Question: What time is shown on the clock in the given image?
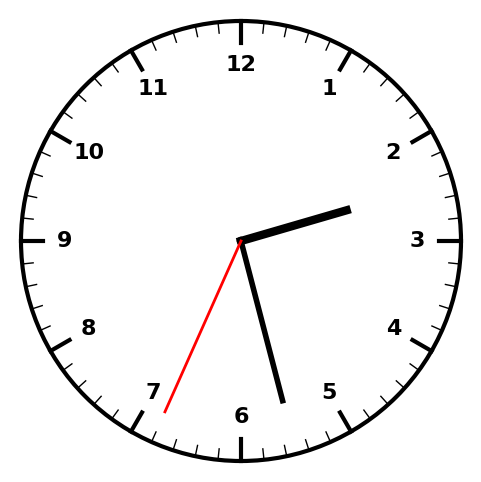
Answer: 02:27:34